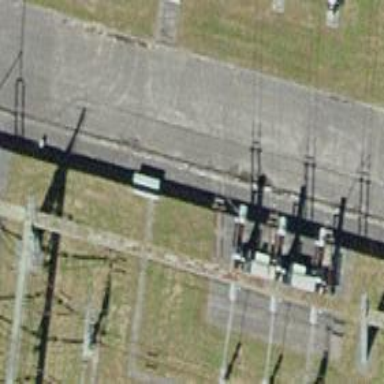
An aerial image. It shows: Power line with 3 cables. It is situated in bay.